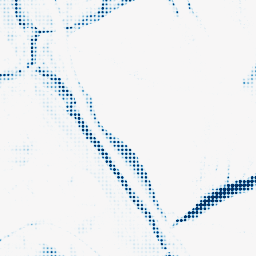
Category: morphological
Decomposition family: morphological_rect
Decomposition parameters: operation: closing
width: 10
height: 20
Upsampling method: sinc_hamming
Upsampling parameters: scale: 8
kernel_size: 4
Upsampling scale: 8